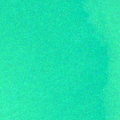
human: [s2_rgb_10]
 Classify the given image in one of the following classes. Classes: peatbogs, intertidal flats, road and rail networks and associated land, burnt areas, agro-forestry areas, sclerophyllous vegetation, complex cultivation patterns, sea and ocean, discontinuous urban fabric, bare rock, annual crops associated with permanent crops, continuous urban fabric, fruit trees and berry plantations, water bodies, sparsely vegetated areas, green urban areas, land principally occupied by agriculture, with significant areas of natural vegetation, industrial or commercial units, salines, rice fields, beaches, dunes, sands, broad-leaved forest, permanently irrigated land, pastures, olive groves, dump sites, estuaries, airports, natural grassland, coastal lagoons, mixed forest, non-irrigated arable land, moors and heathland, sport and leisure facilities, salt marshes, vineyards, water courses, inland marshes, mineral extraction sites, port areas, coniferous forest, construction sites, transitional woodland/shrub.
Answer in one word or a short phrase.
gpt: sea and ocean